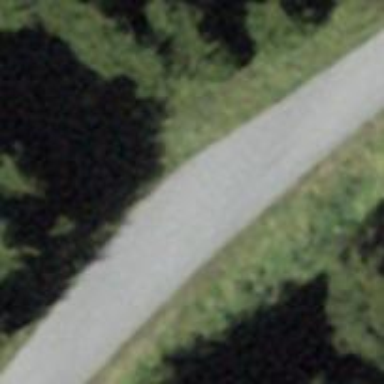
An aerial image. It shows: Passing place on the road.